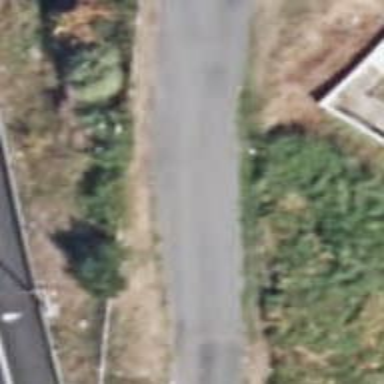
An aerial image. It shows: Residential road with gravel surface.